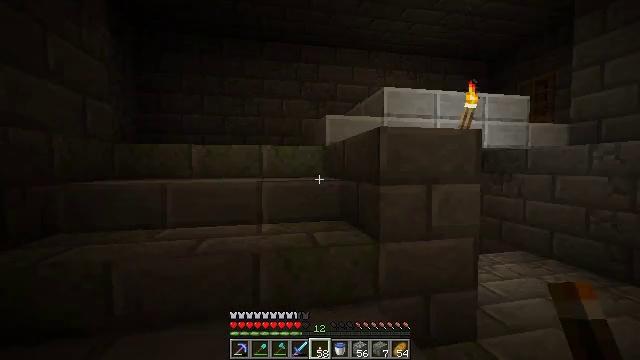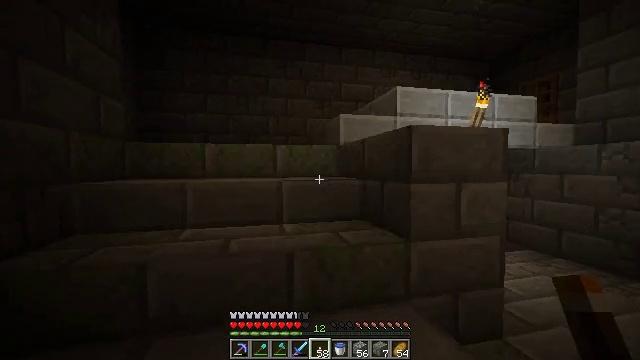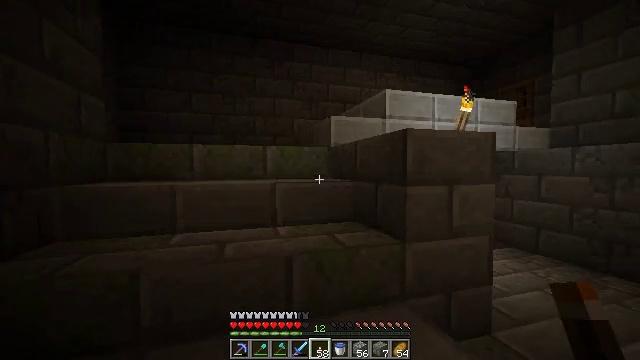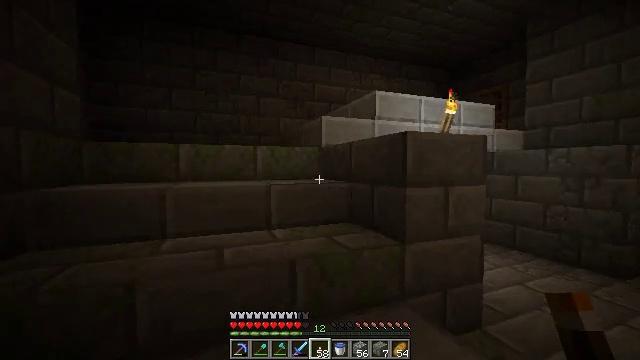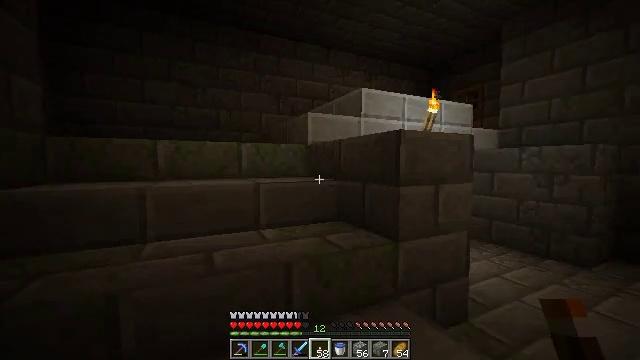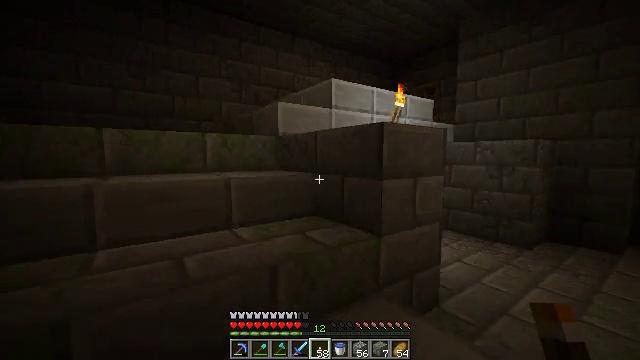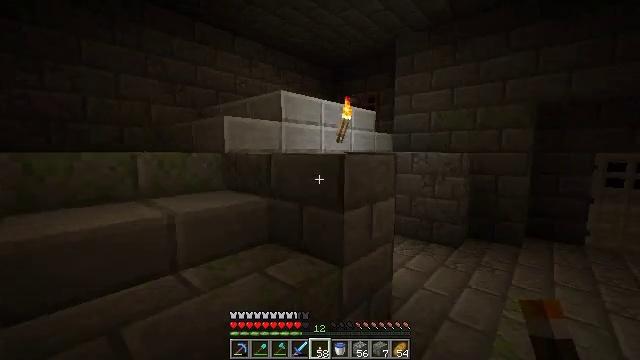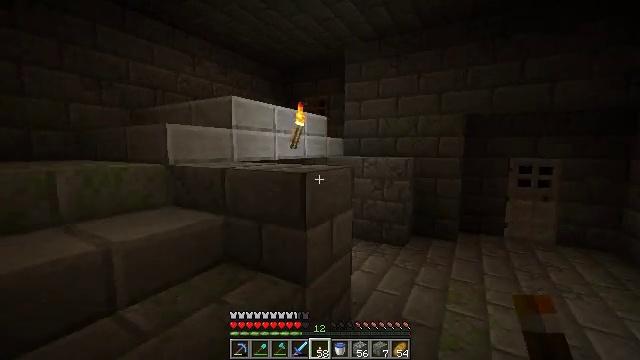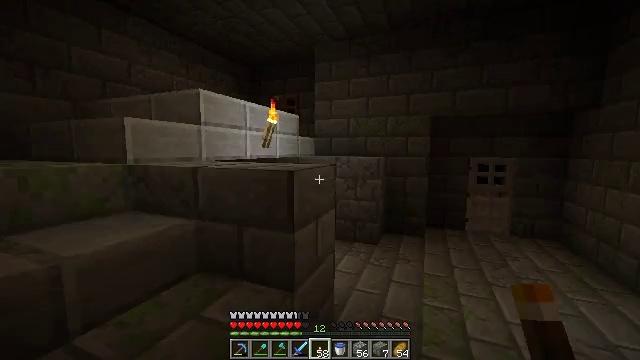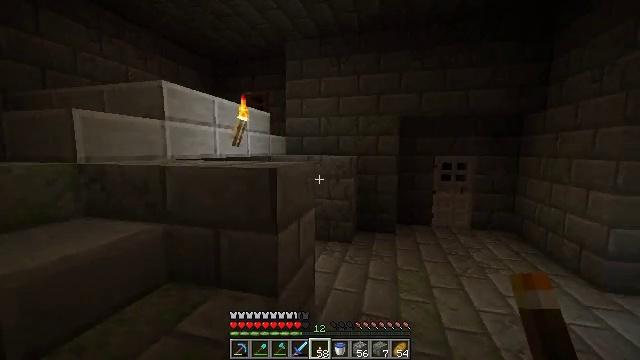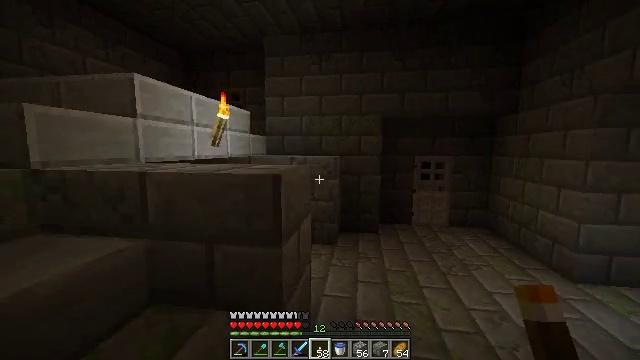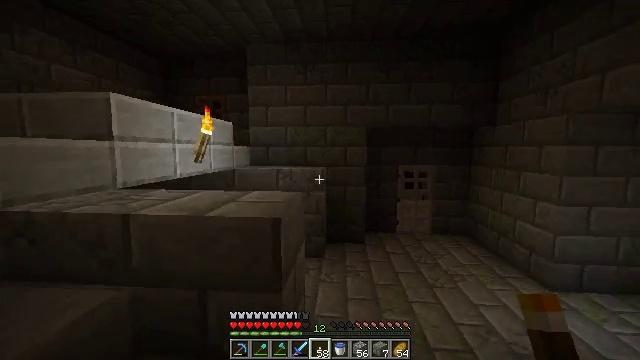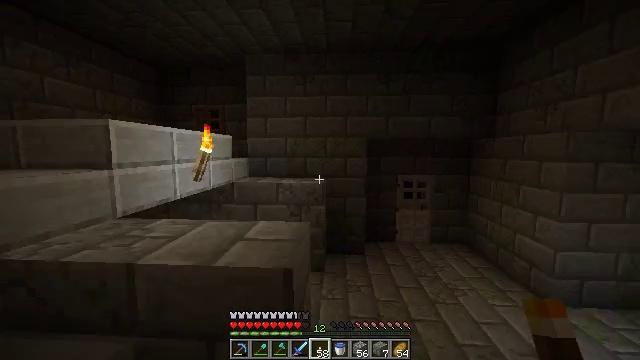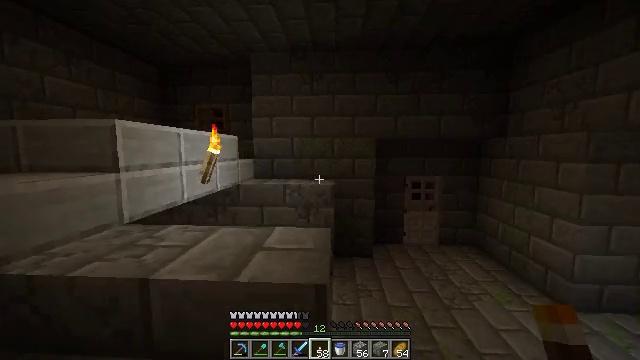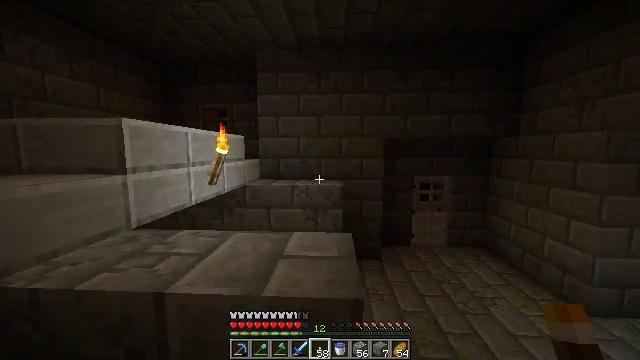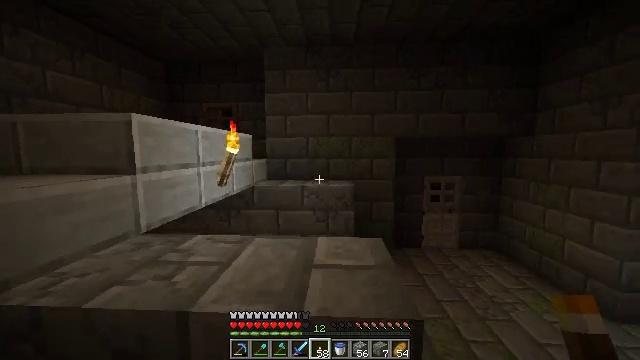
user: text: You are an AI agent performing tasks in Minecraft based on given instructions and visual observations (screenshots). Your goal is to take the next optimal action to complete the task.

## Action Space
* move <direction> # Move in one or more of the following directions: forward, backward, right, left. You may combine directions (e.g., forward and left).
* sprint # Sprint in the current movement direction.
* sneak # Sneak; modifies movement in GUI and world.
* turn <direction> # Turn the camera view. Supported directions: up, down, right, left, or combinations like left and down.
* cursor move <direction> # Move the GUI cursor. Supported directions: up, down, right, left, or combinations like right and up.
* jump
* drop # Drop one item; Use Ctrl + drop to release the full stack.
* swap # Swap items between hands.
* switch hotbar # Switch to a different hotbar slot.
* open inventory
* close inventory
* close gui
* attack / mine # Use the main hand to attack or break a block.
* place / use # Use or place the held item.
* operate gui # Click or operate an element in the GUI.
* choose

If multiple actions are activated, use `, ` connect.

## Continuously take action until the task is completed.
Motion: motion action
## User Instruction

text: Left click on the iron door to break it.
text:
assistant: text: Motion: move left, turn right
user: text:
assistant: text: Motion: move left, turn right
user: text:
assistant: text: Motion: move forward and move left, turn right
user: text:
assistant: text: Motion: move forward and move left, turn right
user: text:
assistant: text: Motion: move forward and move left, turn right and down
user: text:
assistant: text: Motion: move forward and move left, turn right and down
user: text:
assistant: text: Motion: move forward and move left, turn right
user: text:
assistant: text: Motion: move forward and move left, turn right
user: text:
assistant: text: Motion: move forward and move left, turn right
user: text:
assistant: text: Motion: move forward and move left, turn right
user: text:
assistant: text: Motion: move forward and move left, turn right
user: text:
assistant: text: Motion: move forward and move left, turn right
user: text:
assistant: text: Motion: move forward and move left
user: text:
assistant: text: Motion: move forward and move left
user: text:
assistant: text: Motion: move forward and move left
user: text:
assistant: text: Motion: move left
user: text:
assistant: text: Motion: move left
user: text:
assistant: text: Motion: move left
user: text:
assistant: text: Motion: move left
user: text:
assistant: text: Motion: move left
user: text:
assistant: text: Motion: move left
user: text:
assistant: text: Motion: move left, turn right
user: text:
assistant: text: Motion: move right, turn right
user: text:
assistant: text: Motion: move right, turn right
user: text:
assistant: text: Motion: move right
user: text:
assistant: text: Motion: move right
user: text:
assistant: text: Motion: move right
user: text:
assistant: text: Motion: move left
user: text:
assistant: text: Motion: move left
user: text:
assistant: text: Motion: move right